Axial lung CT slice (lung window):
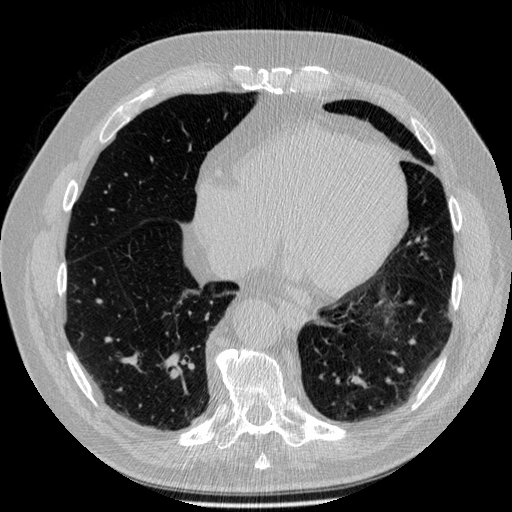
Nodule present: no